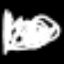
Label: octagon